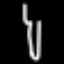
Label: fork